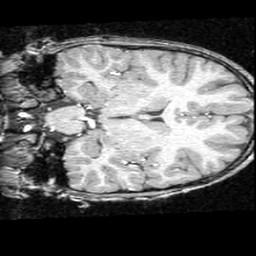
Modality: T1w
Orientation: coronal
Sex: female
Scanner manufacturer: ge
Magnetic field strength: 1.5 T
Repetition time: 21 s
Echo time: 0.008 s